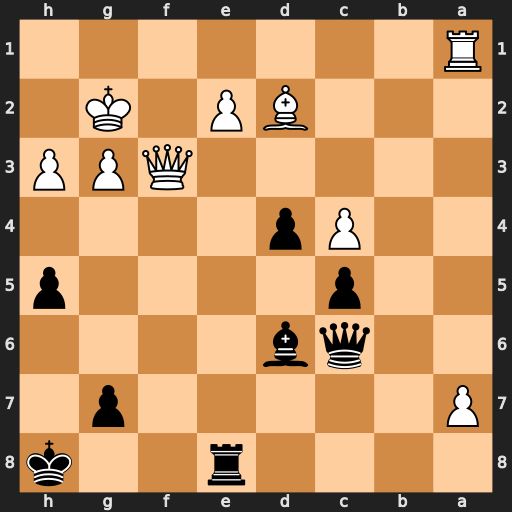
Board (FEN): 4r2k/P5p1/2qb4/2p4p/2Pp4/5QPP/3BP1K1/R7
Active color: b
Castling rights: -
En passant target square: -
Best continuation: Rxe2+ Kg1 Qxf3